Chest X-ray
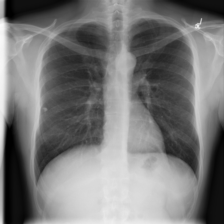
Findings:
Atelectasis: negative
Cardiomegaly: negative
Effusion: negative
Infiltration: negative
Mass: negative
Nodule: negative
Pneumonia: negative
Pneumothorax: negative
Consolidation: negative
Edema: negative
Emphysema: negative
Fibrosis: negative
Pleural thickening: negative
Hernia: negative